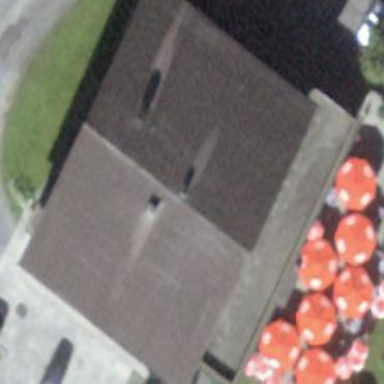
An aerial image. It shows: Building that houses restaurant.